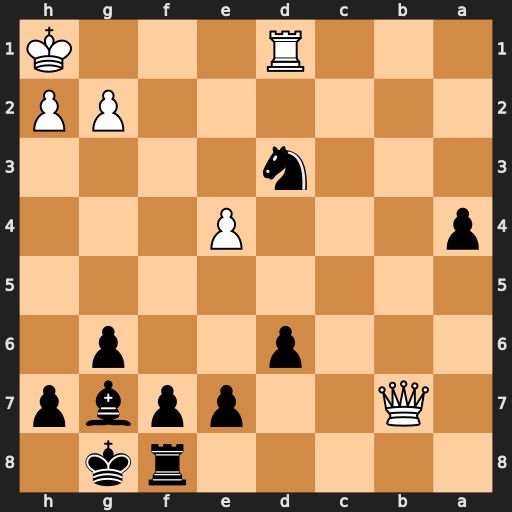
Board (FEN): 5rk1/1Q2ppbp/3p2p1/8/p3P3/3n4/6PP/3R3K
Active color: b
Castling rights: -
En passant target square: -
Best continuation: Nf2+ Kg1 Nxd1